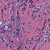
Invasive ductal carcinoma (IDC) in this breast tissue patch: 1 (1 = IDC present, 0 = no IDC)